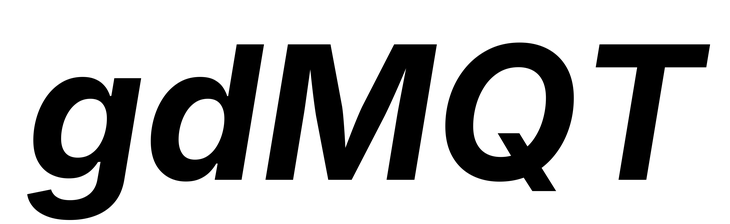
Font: Inter-Italic_Bold_Italic